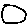
Label: circle